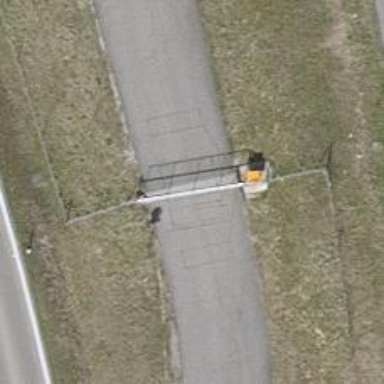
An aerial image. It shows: Fence.